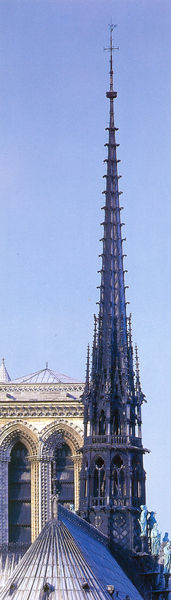
Titel: Notre Dame (Dachreiter)
Standort: Paris
Institution: Notre Dame
Schlagwörter: blau, gott, himmel, mann, schatten, kirchturm, ausschnitt, fenster, frankreich, grau, licht, paris, dach, gebäude, hochformat, architektur, spitze, stehen, stein, kirche, figur, gotik, renaissance, kirchturmspitze, turm, turmspitze, statue, deutschland, farbig, papier, bogen, fassade, dächer, figuren, rundbogen, spitz, detail, verzierung, metall, bronze, dünn, hoch, foto, fotografie, oben, bögen, zisterne, zinn, berlin, kreuz, palast, dom, kathedrale, photo, halbrund, fragment, portal, gotisch, spitzbogen, spitzbögen, christlich, rundbögen, gothik, sakral, glocken, oktogon, sakralbau, bauwerk, maßwerk, notre dame, dachfirst, vierung, vierungsturm, fialen, strebewerk, gotteshaus, sakralarchitektur, biforium, dachreiter, krabben, kirchenfenster, spitzbogenfenster, wimperg, köln, fiale, kadethrale, filaen, glockengeschoss, klangarkaden, sainte, sainte chapelle, turmkreuz